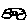
Label: car